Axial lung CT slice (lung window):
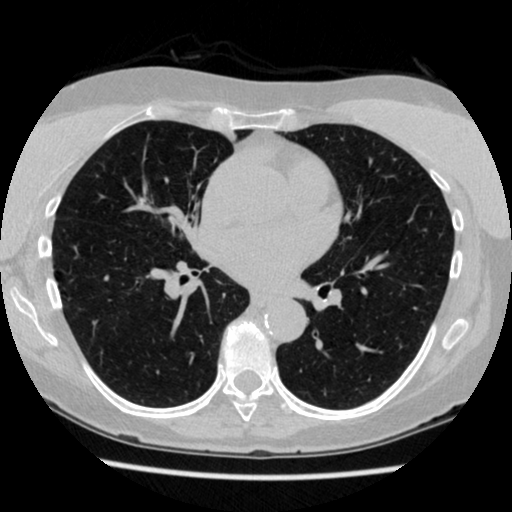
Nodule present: no